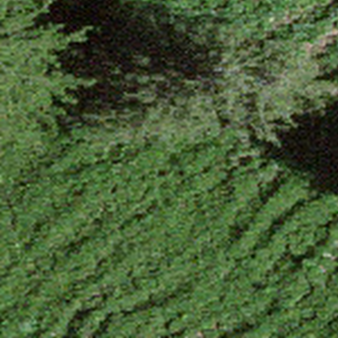
Label: other